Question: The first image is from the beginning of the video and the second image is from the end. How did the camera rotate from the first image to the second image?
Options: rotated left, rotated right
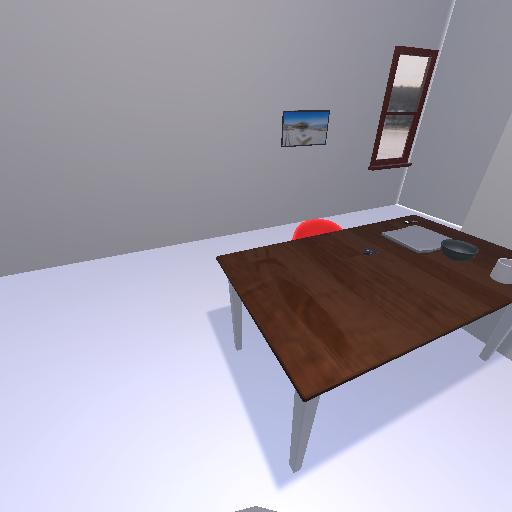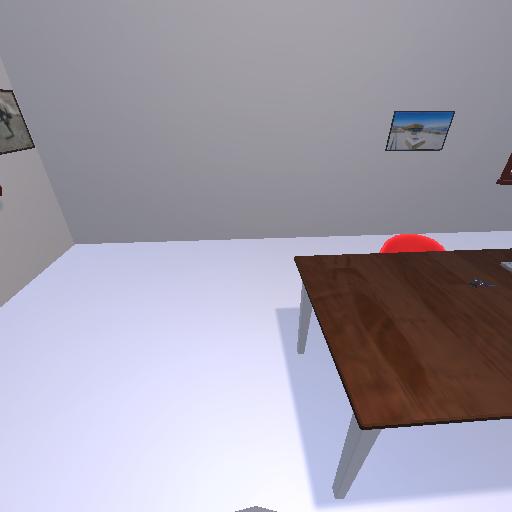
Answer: rotated left